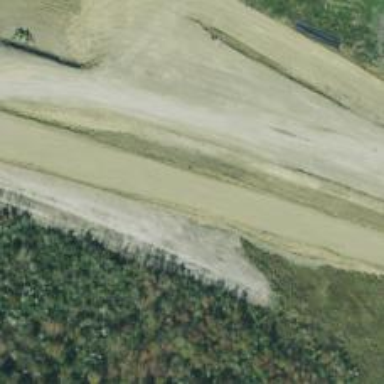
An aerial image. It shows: Trunk link highway.